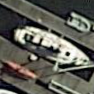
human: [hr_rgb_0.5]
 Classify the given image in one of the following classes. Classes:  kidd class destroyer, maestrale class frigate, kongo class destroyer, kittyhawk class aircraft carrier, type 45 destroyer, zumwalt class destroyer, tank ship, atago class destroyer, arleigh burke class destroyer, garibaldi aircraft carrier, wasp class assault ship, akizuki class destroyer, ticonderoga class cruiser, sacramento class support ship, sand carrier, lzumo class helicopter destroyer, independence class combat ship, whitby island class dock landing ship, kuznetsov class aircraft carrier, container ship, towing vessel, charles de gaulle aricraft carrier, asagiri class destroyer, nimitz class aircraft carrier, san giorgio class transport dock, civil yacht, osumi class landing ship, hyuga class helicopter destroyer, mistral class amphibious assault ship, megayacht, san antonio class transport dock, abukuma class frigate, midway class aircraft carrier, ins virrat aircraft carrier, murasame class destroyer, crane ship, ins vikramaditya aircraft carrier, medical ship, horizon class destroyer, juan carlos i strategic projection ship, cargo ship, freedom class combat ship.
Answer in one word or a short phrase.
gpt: Civil yacht